五年级 · 立体几何学
如图, 两个大小相同的小正方体拼成一个长 25 厘米的大长方体, 拼成的大长方体的表面积比原来两个小正方体的表面积的和小 20 平方厘米，拼成的大长方体体积是( )立方厘米。

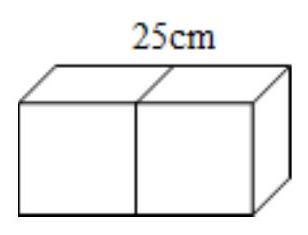
答案: 解250

【分析】根据题图可知, 两个大小相同的小正方体拼成大长方体后，表面积减少了两个正方形的面，用 $20 \div 2$ 即可求出一个正方形的面积；再根据“大长方体体积＝正方形的面积 $\times 25$ ”解答即可。

【详解】 $(20 \div 2) \times 25$

$=10 \times 25$

$=250$ （立方厘米）

【点睛】先求出一个正方形的面积是解答本题的关键。